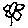
Label: flower